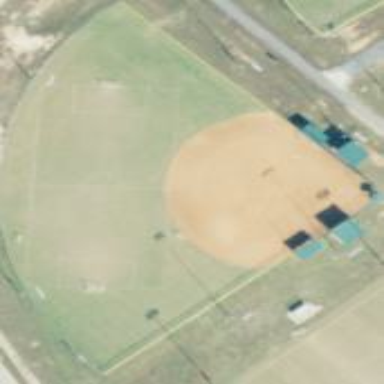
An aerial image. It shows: Baseball pitch for leisure land.